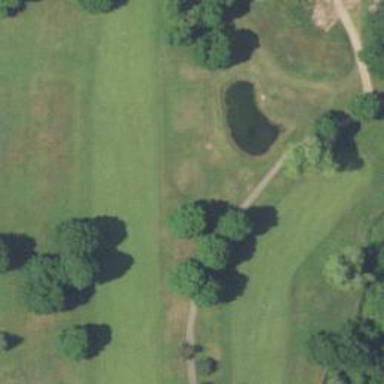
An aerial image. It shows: Golf cartpath that is also road path.